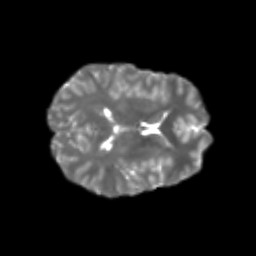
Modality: T2w
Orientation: axial
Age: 21
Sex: female
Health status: healthy
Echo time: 0.074 s